Question: autocurve.edges does an amazing job of curving edges in igraph plots so that they don't overlap when they point in the same direction. However, when they point in opposite directions, no curvature is applied.
'''
d <- data.frame(start=c("a","a","b","c"),end=c("b","b","c","b"))
graph <- graph.data.frame(d, directed=T)
plot(graph,
vertex.color="white")
'''

The issue is for the arrows between b and c (or c and b).
Other than specifying curvature manually, any suggestions?
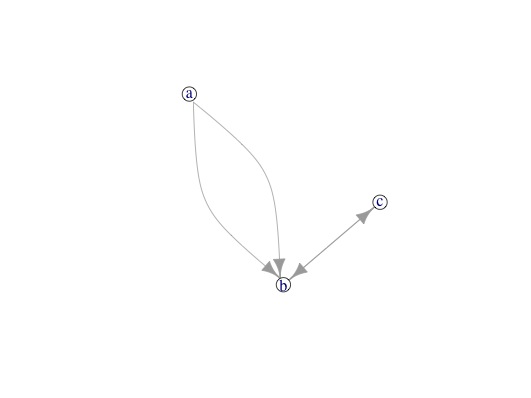
Answer: I would use the 'edge.curved' option with the same 'seq' call that autocurve.edges uses.
'''
plot(graph,
vertex.color="white", edge.curved=seq(-0.5, 0.5, length = ecount(graph)))
'''

## EDIT:
As Etienne pointed out, this solution also curves edges for unique observations. The solution is then to modify the 'autocurve.edges' function. This is my modified function called 'autocurve.edges2'. Basically, it generates a vector, which curves only non-unique edges.
'''
autocurve.edges2 <-function (graph, start = 0.5)
{
cm <- count.multiple(graph)
mut <-is.mutual(graph) #are connections mutual?
el <- apply(get.edgelist(graph, names = FALSE), 1, paste,
collapse = ":")
ord <- order(el)
res <- numeric(length(ord))
p <- 1
while (p <= length(res)) {
m <- cm[ord[p]]
mut.obs <-mut[ord[p]] #are the connections mutual for this point?
idx <- p:(p + m - 1)
if (m == 1 & mut.obs==FALSE) { #no mutual conn = no curve
r <- 0
}
else {
r <- seq(-start, start, length = m)
}
res[ord[idx]] <- r
p <- p + m
}
res
}
'''
And here's the result when adding a single, non-mutual edge (C->D):
'''
library(igraph)
d <- data.frame(start=c("a","a","b","c","c"),end=c("b","b","c","b","d"))
graph <- graph.data.frame(d, directed=T)
curves <-autocurve.edges2(graph)
plot(graph, vertex.color="white", edge.curved=curves)
'''